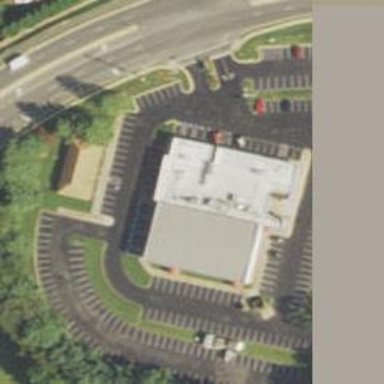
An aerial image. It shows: Parking space is available.